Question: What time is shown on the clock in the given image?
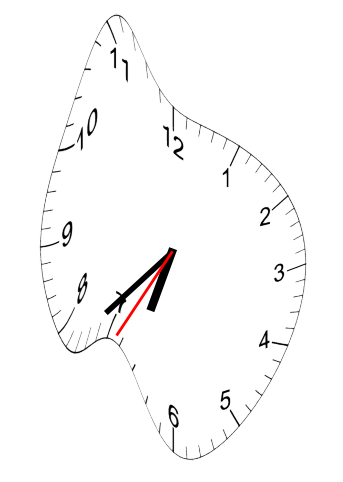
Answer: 06:37:35